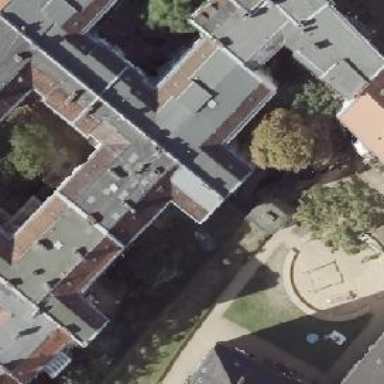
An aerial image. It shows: Apartments building with saltbox roof shape.